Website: macys
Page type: billing-address
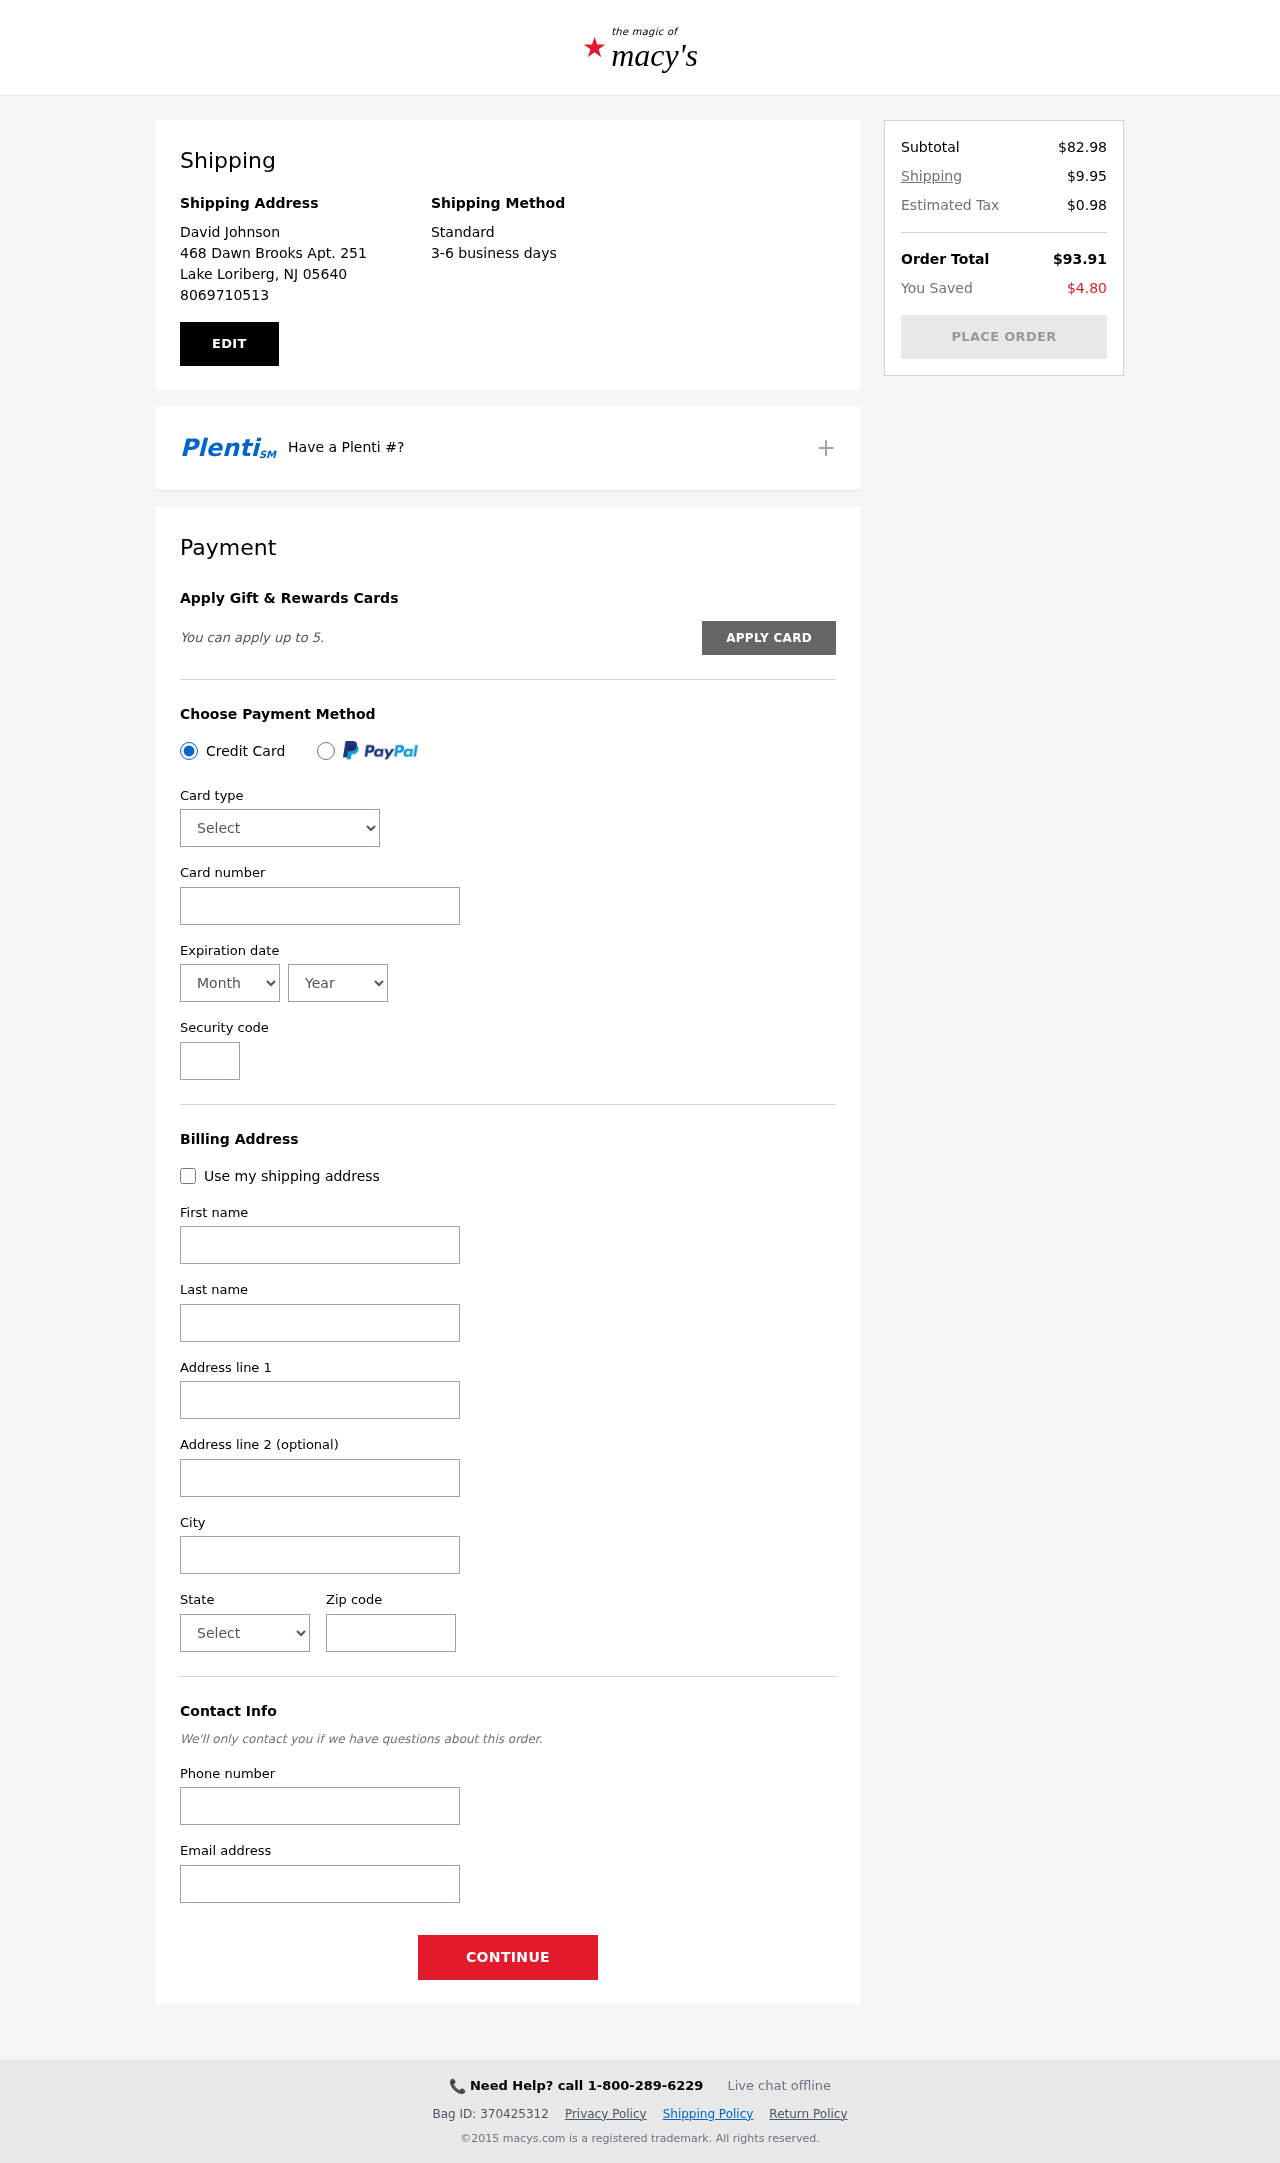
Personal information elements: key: PII_CARD_CVV
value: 991
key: PII_CARD_EXPIRY_MONTH
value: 02
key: PII_CARD_EXPIRY_YEAR
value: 26
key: PII_CARD_NUMBER
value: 5575 4105 6887 6556
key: PII_CARD_TYPE
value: Mastercard
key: PII_CITY
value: Lake Loriberg
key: PII_CITY_STATE_ZIP
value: Lake Loriberg, NJ 05640
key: PII_EMAIL
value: david.johnson@gmail.com
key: PII_FIRSTNAME
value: David
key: PII_FULLNAME
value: David Johnson
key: PII_LASTNAME
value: Johnson
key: PII_PHONE
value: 8069710513
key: PII_POSTCODE
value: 05640
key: PII_STATE
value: New Jersey
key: PII_STREET
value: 468 Dawn Brooks Apt. 251
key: PII_STREET2
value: Apt. 614
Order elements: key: ORDER_SUBTOTAL
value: $82.98
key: ORDER_SHIPPING_COST
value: $9.95
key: ORDER_TAX
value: $0.98
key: ORDER_TOTAL
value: $93.91
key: ORDER_SAVINGS
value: $4.80